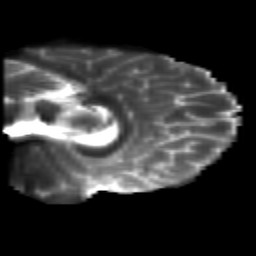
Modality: T2w
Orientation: sagittal
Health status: healthy
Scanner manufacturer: siemens
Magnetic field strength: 3 T
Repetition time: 10 s
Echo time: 0.092 s